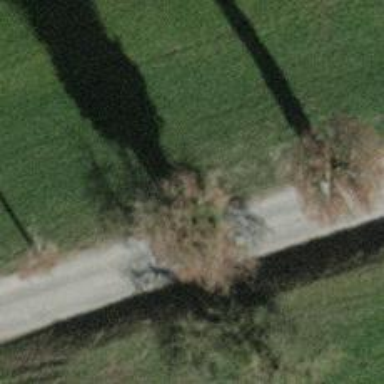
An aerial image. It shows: Landmark tree of Populus genus.